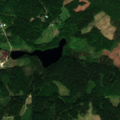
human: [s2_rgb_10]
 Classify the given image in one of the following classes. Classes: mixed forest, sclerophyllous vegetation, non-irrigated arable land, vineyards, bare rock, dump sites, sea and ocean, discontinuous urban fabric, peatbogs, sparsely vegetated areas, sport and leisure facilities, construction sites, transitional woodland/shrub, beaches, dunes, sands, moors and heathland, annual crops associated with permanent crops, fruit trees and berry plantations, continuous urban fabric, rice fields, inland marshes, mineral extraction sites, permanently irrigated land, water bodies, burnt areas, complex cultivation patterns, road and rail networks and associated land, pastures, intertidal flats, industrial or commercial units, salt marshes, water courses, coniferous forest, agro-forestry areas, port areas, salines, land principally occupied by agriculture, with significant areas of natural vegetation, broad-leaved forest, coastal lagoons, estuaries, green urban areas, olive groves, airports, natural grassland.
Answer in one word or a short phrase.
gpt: broad-leaved forest, coniferous forest, mixed forest